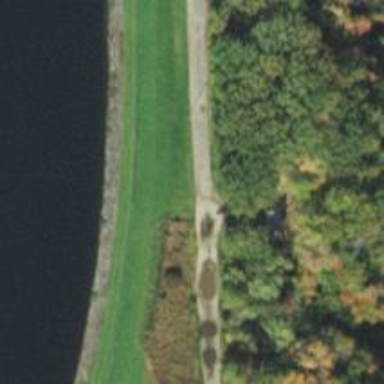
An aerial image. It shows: Dam along waterway.